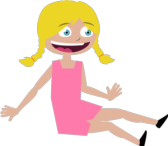
happy sitting girl